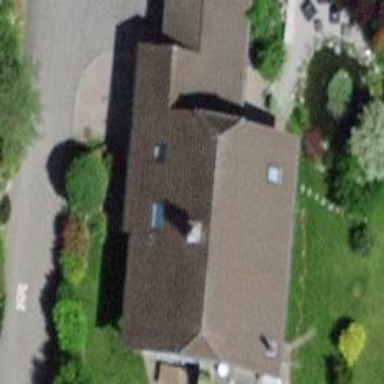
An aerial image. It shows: Garage.